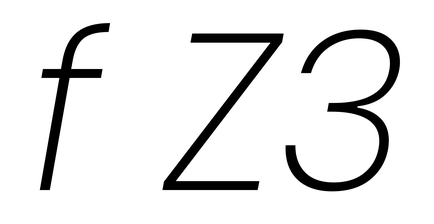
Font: Poppins-ExtraLightItalic